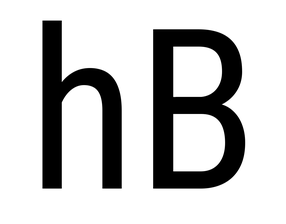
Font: Roboto_Condensed_Regular